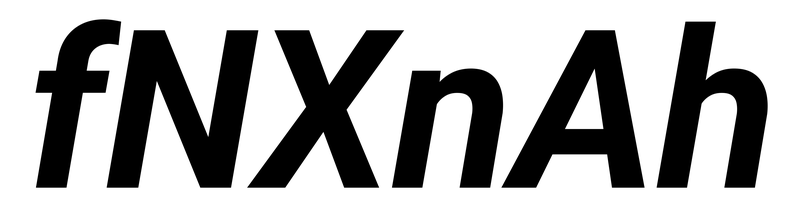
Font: Roboto-Italic_Bold_Italic